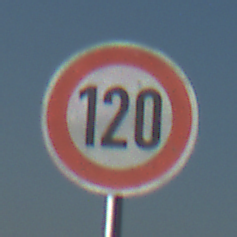
Verkehrszeichen: Geschwindigkeit120
Umgebung: Outdoor, Nature
Tageszeit: MorningAfternoon
Wetter: Clear
Licht: Natural
Jahreszeit: NotSpecified
Kontrast: HighContrast